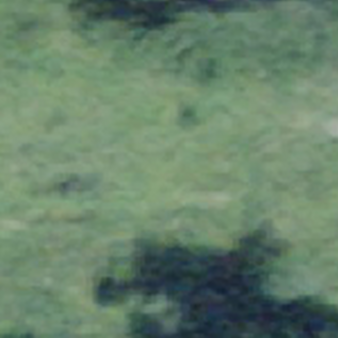
Label: other